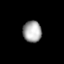
Tissue: lung
Cell type: Fibroblasts
Senescence score: 0.5997
Nuclear area (px): 393
Mean DAPI intensity: 165.697